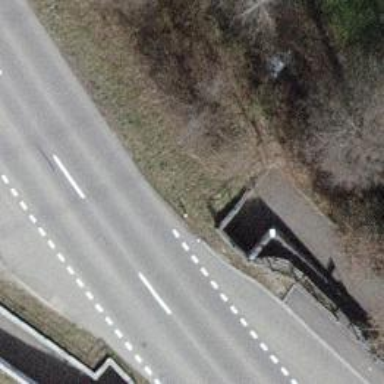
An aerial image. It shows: Footway with asphalt surface passing through tunnel.